Brain MRI, t1w sequence, axial 2D slice.
Patient: age 41, sex F, weight 95 kg, height 1.95 m
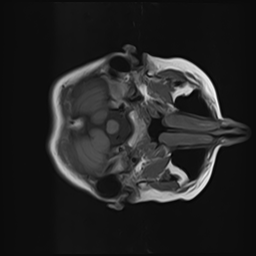